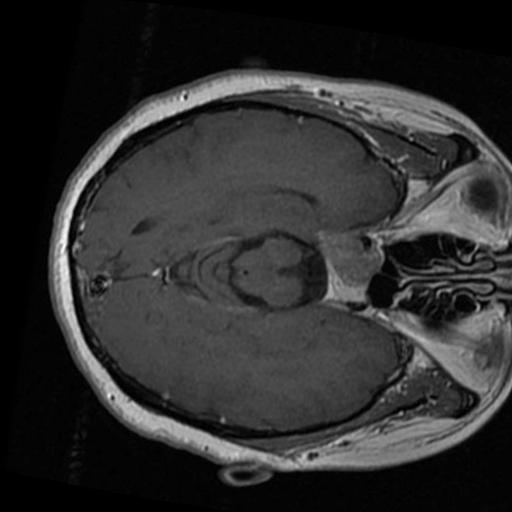
Label: brain_tumor